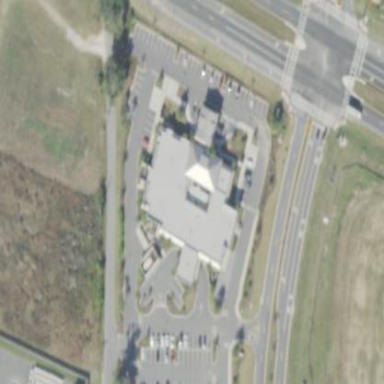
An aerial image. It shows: Hospital building.